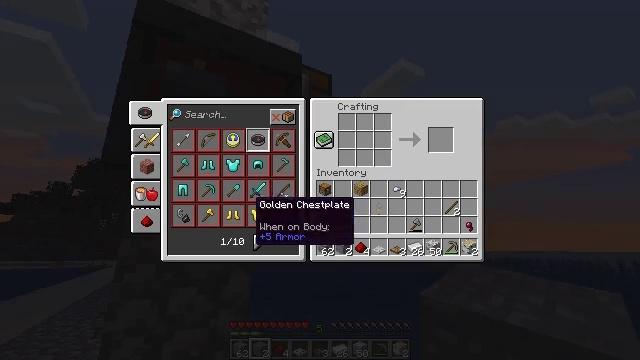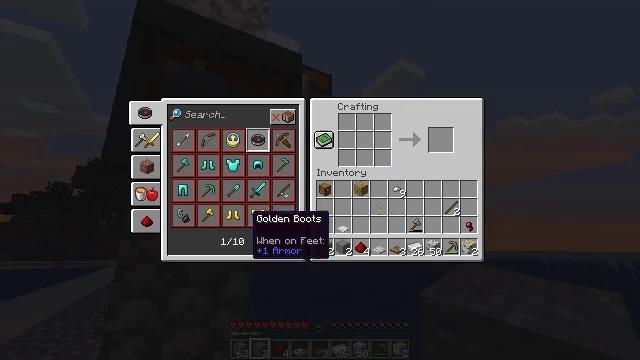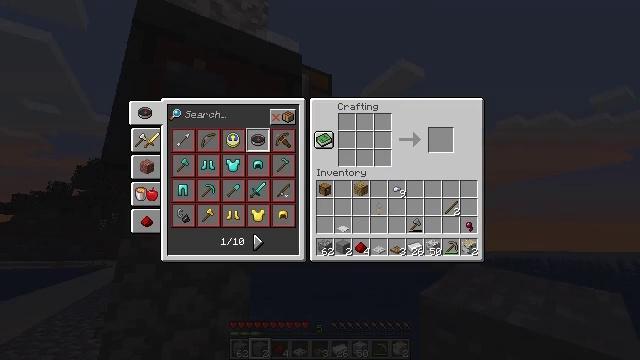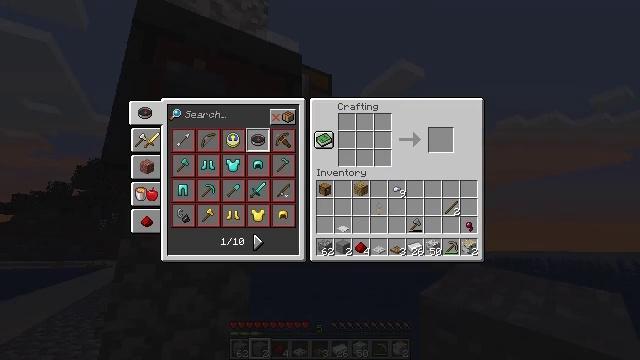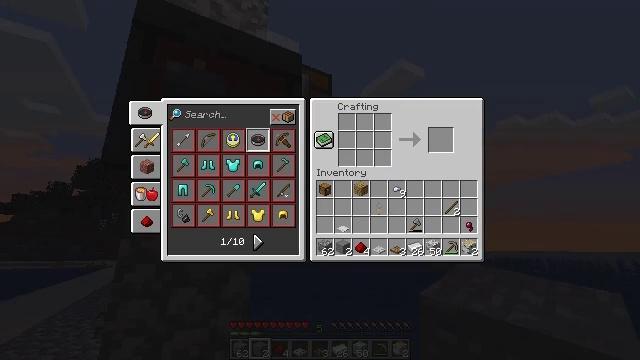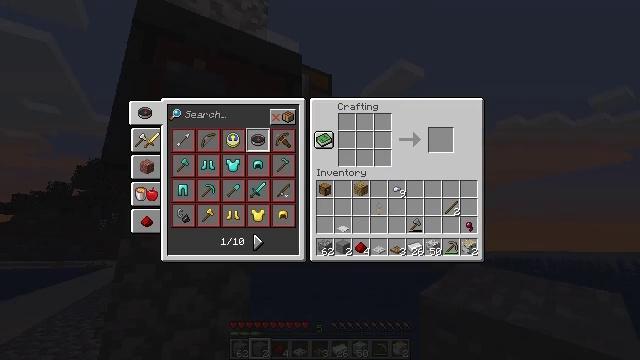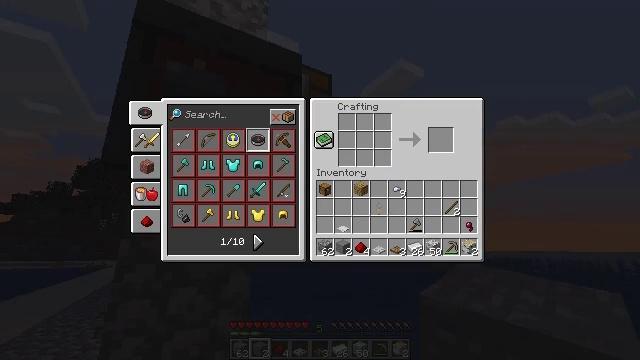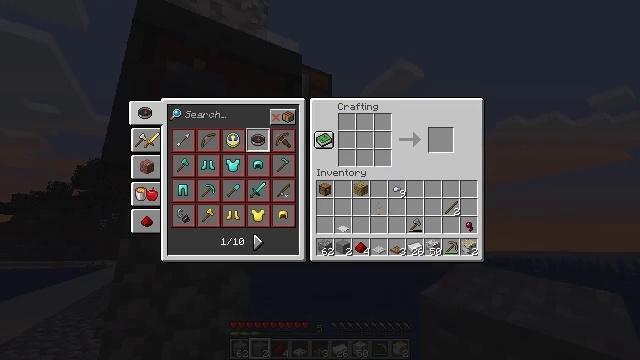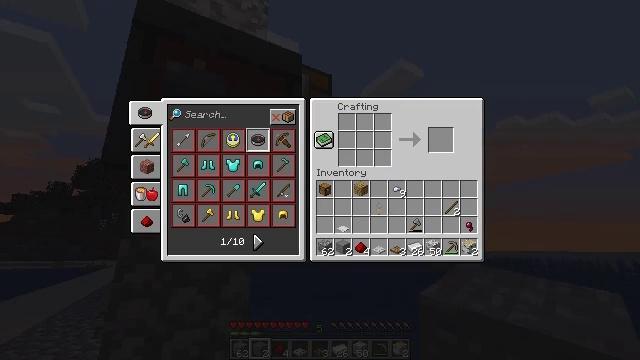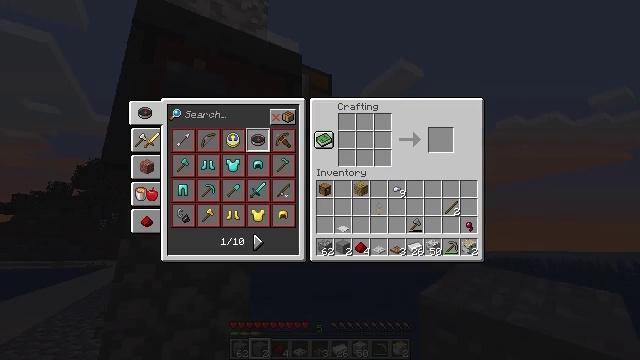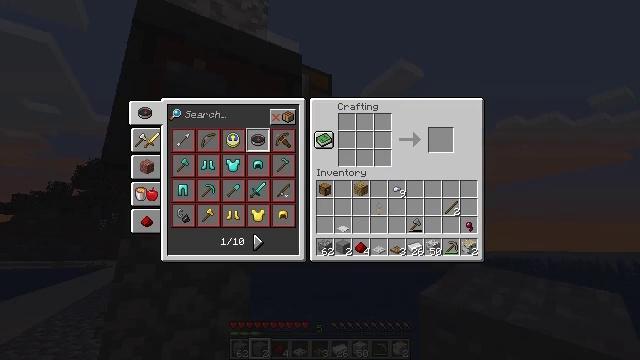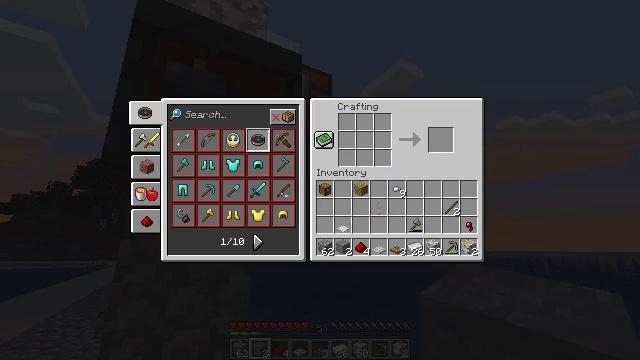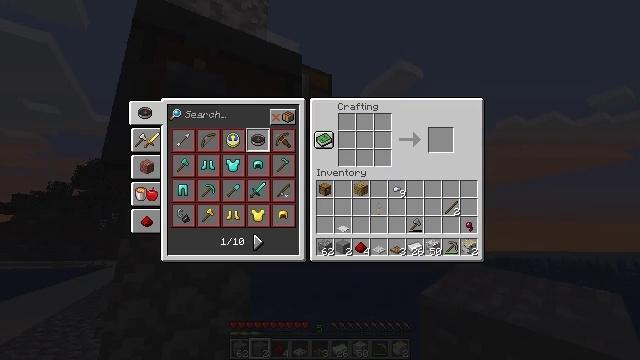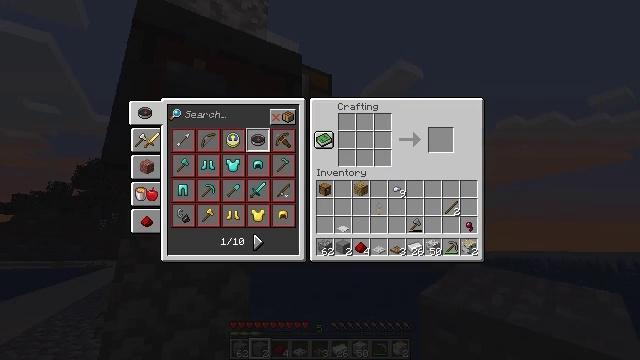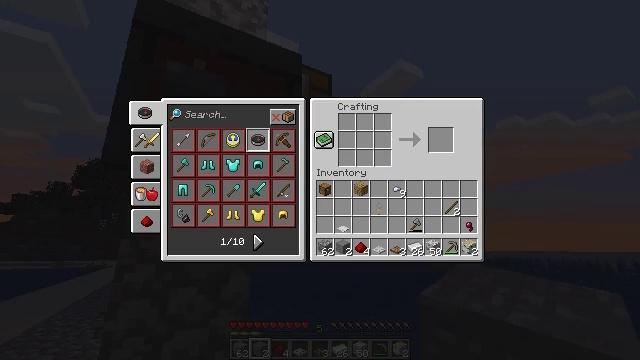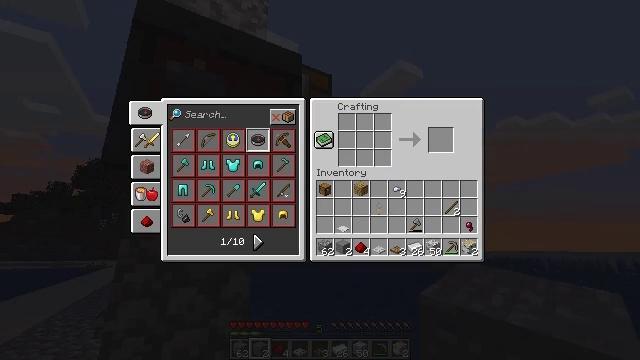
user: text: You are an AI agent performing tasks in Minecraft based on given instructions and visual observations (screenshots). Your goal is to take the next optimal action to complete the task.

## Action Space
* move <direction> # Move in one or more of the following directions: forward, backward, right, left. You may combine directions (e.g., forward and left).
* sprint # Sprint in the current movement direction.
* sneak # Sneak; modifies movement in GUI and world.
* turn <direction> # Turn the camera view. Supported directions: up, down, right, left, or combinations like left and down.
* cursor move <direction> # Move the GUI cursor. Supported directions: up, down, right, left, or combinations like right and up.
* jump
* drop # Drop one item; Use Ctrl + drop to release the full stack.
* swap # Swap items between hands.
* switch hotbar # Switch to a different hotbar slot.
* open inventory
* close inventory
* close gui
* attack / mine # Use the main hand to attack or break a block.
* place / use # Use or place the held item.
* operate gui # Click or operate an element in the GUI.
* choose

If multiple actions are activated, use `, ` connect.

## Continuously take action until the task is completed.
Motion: motion action
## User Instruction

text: Open a crafting table and craft a stone pressure plate.
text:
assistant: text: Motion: cursor move down
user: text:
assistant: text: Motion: cursor move down
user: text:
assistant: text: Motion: no_op
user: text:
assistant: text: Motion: no_op
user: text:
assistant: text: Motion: no_op
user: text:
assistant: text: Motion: no_op
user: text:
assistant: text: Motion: no_op
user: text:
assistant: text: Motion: operate gui
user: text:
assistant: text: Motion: operate gui
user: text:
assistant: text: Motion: operate gui
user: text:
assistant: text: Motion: no_op
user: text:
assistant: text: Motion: no_op
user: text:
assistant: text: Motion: no_op
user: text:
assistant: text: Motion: no_op
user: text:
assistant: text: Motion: no_op
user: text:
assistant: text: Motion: no_op
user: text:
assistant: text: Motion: no_op
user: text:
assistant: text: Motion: no_op
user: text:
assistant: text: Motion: cursor move up
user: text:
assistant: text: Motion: cursor move left and up
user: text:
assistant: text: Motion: cursor move up
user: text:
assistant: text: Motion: no_op
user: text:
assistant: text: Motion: no_op
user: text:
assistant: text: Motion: no_op
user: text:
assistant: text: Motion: cursor move down
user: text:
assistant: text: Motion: no_op
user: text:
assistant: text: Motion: no_op
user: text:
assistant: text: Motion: no_op
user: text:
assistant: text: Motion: no_op
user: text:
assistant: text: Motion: operate gui